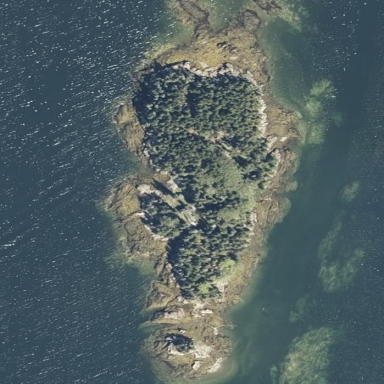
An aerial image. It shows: Island with natural coastline.